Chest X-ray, AP view. Patient: 76 years old, sex M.
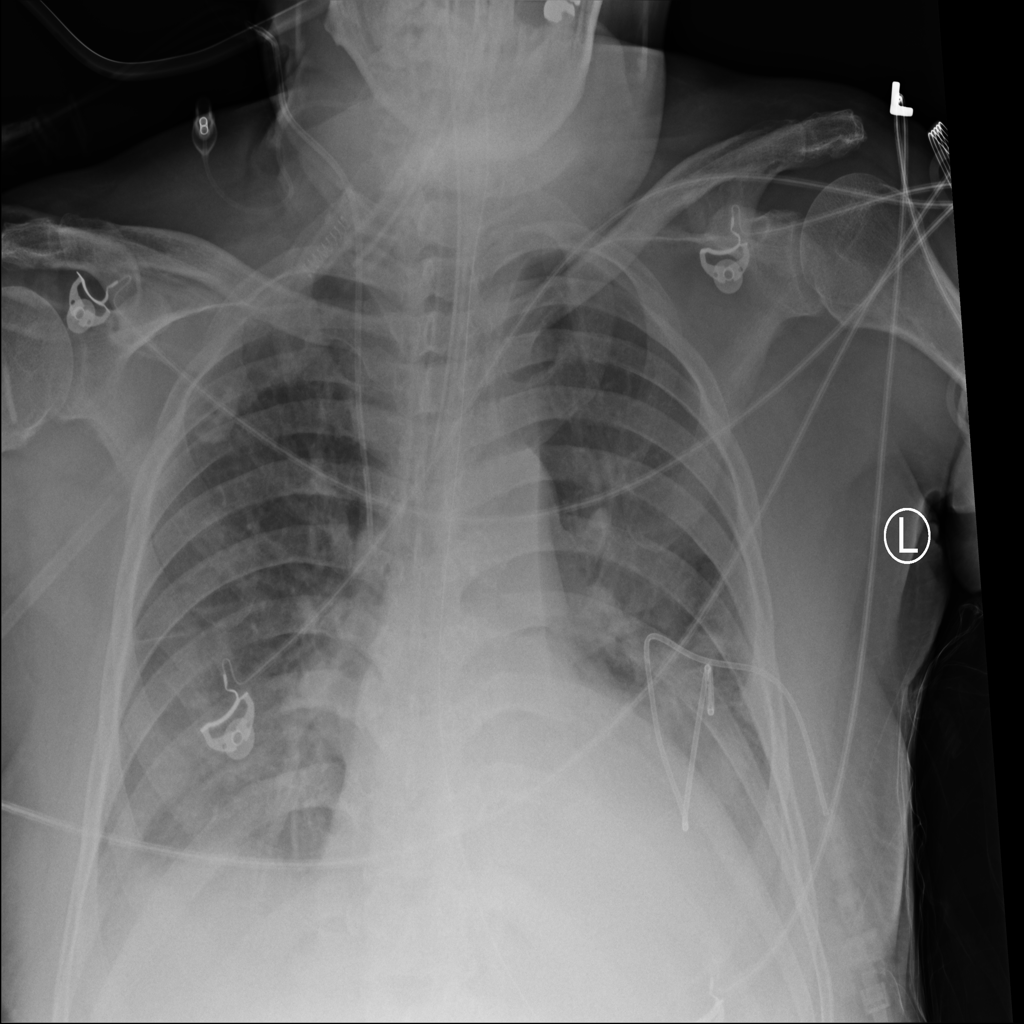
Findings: Consolidation